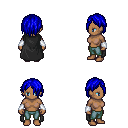
a pixel art fantasy rpg character, female body template, human, dark skin, black cape, teal pants, blue bangs hairstyle, white cloth bracers, four views (front, back, left, right), 2x2 character sprite sheet, small pixel art, hard edges, no anti-aliasing